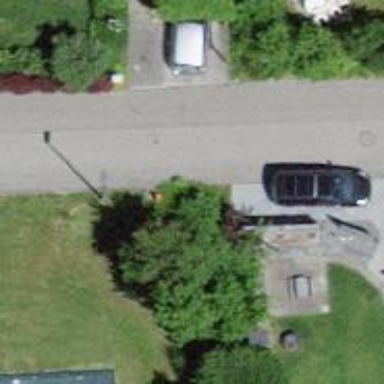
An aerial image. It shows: Residential road.